Question: I have this page where the administrator approves/rejects employee leaves.

I'm trying to make approve/reject show up under 'status' when I click on it. I followed the exact same code on the tutorial, apparently I do have a syntax error. The error was "Parse error: syntax error, unexpected '}'"
Here's my code:
'''
<body>
<?php
if(isset($_POST['approved']))
{
echo "approved";
$status=$_POST['status']
}
if(isset($_POST['rejected']))
{
echo "rejected";
$status=$_POST['status']
}
?>
<!-- Begin page content -->
<div class="container">
<div class="page-header">
<h3>
Employee Leaves
</h3>
<div class="table-responsive">
<table class="table">
<tr>
<th>Employee Name</th>
<th>Phone</th>
<th>Email</th>
<th>From</th>
<th>To</th>
<th>Reason</th>
<th>Status</th>
<th>---</th>
</tr>
<?php
include ('database.php');
$result = $database->prepare ("SELECT * FROM leaves order by id DESC");
$result ->execute();
for ($count=0; $row_message = $result ->fetch(); $count++){
?>
<tr>
<td><?php echo $row_message['full_name']; ?></td>
<td><?php echo $row_message['phone']; ?></td>
<td><?php echo $row_message['email']; ?></td>
<td><?php echo $row_message['fromdate']; ?></td>
<td><?php echo $row_message['todate']; ?></td>
<td><?php echo $row_message['reason']; ?></td>
<td><?php echo $row_message['status']; ?></td>
<td>
<form method="post" action=""><button type="submit" name="approved">Approve</button></form>
&nbsp
<form method="post" action=""><button typ="submit" name="rejected">Reject</button></form>
</td>
</tr>
<?php } ?>
</table>
<a href="home"><button type="button" class="btn btn-primary"><i class="glyphicon glyphicon-arrow-left"></i> Back</button></a>
</div>
</div>
'''
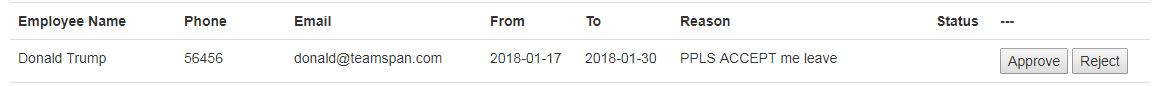
Answer: In php you always have to close off your lines with a ;. You forgot to add 2 ;.
'''
if(isset($_POST['approved']))
{
echo "approved";
$status=$_POST['status'];
}
if(isset($_POST['rejected']))
{
echo "rejected";
$status=$_POST['status'];
}
'''